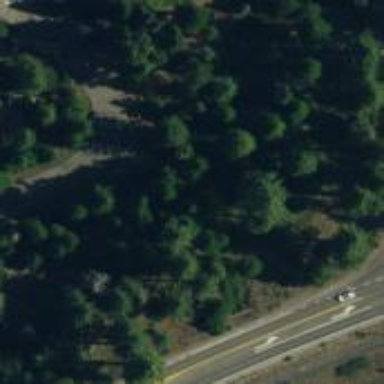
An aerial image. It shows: Evergreen needle-leaved forest.